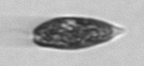
Label: Euglena